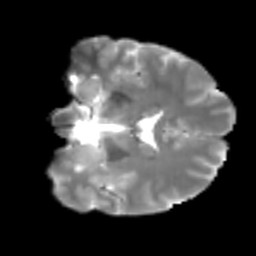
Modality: T2w
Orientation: coronal
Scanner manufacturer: siemens
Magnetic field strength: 3 T
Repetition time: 4 s
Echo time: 0.0594 s